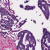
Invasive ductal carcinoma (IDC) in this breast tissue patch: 1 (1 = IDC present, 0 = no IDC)